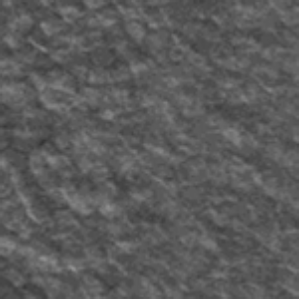
Label: frost